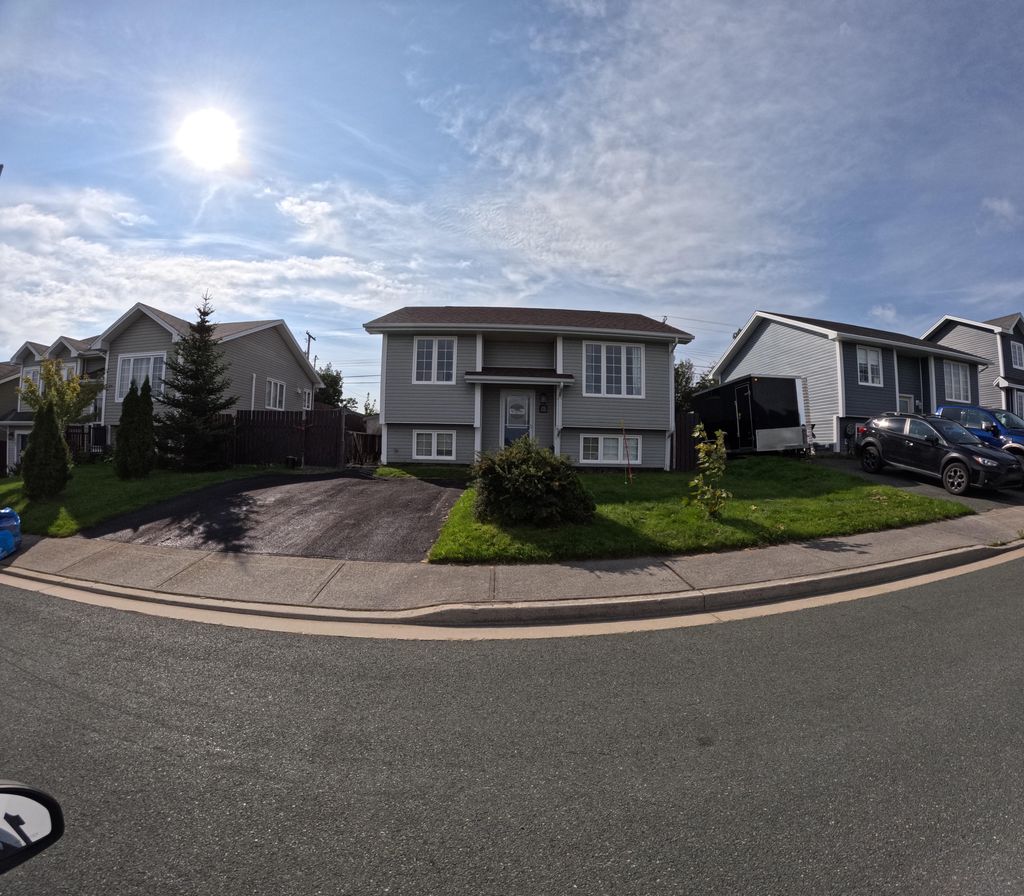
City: st_johns